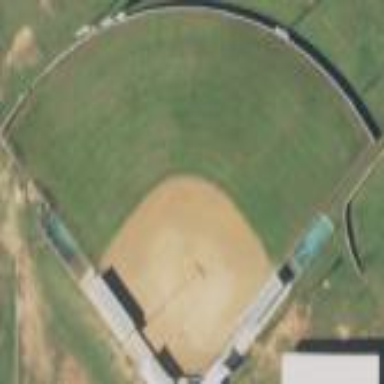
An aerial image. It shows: Softball pitch for leisure sports.